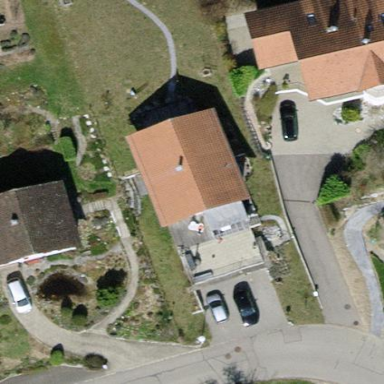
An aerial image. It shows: Detached building with gabled roof.